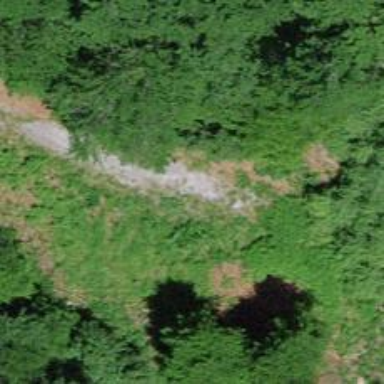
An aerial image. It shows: Unpaved track with grade2 quality type.